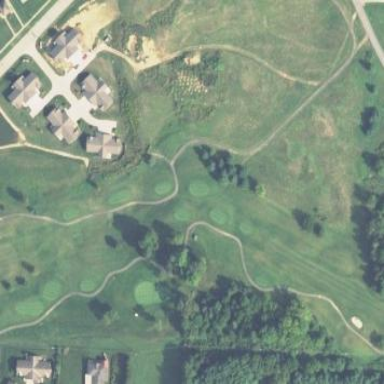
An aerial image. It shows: Golf course surrounded by greenery.